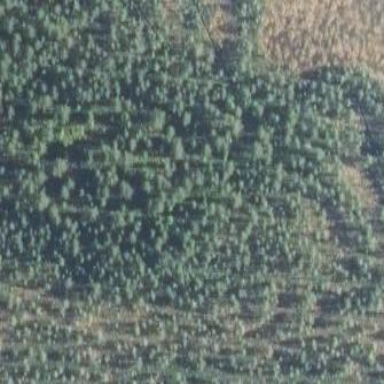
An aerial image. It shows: Forest area.